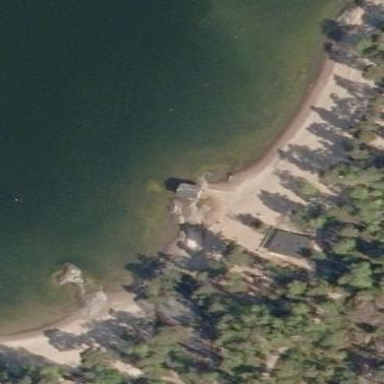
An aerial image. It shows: Beach popular for swimming.